Interaction volume radius: 10 \u00c5
Interaction volume height: 10 \u00c5
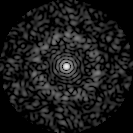
Disorder parameter: 0.878